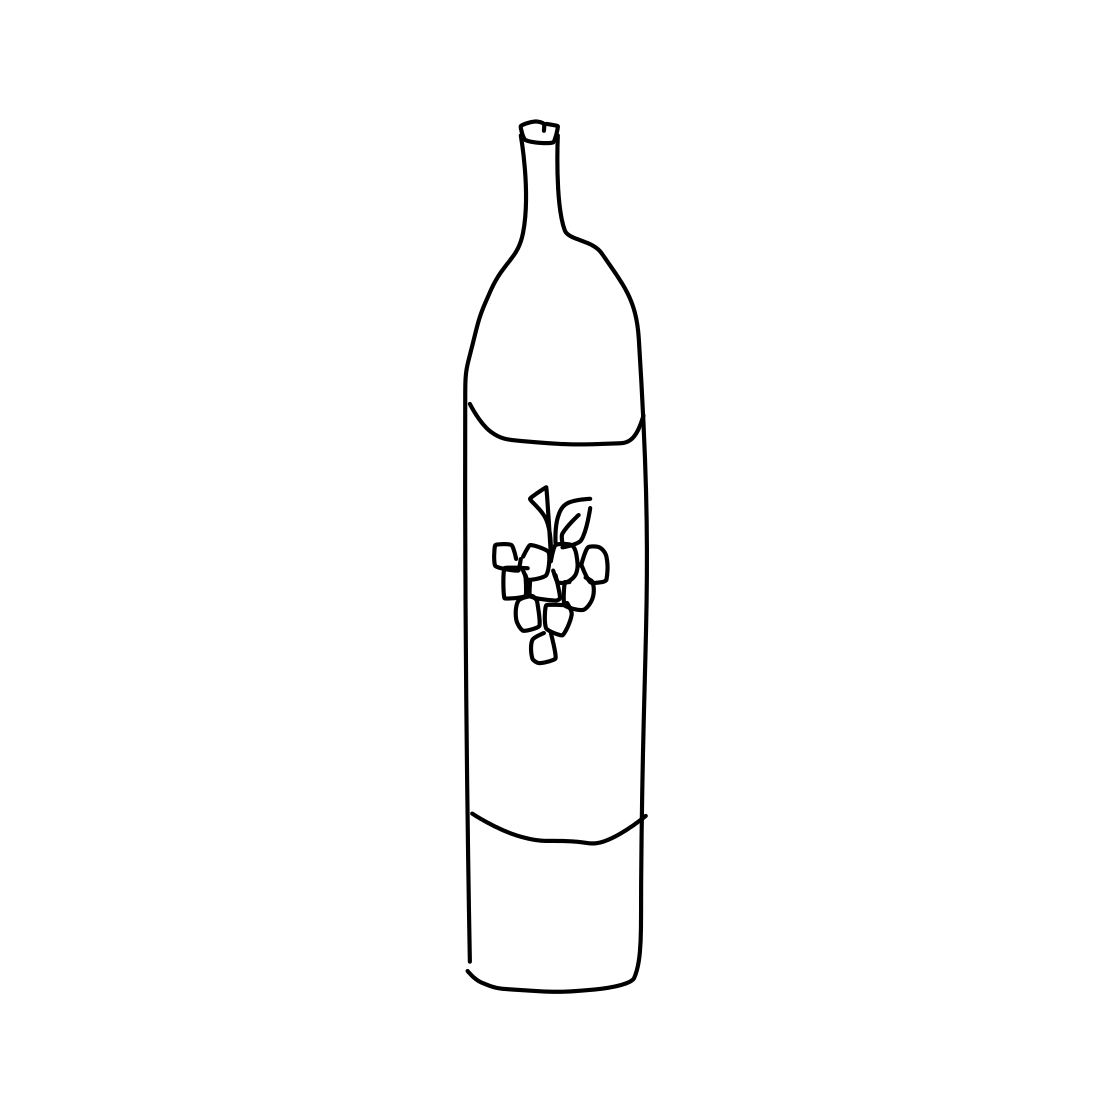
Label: wine-bottle